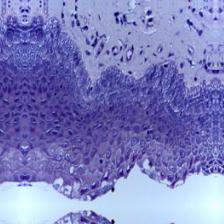
Diagnosis: Normal